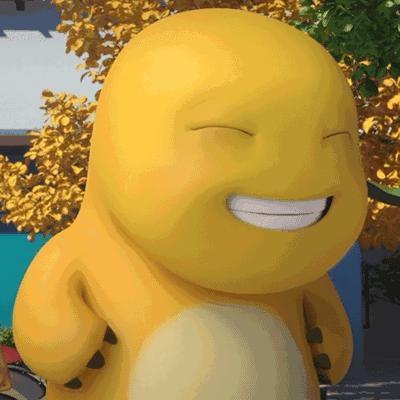
Label: nailong